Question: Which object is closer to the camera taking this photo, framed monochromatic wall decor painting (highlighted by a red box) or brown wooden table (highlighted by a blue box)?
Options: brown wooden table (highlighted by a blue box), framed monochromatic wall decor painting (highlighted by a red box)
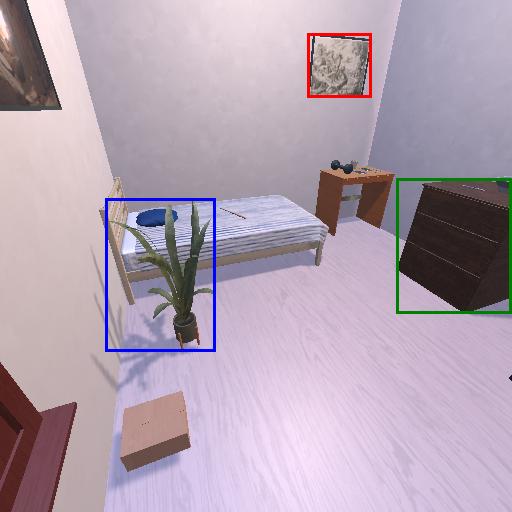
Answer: brown wooden table (highlighted by a blue box)